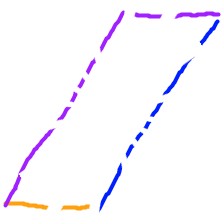
Shape: parallelogram